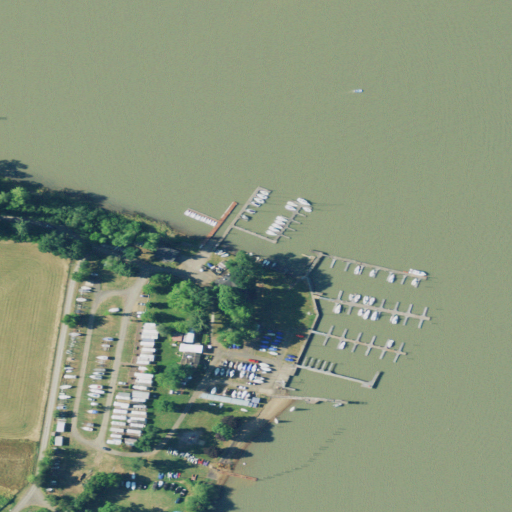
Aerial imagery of cape in Oregon named Richardson Point containing open water, low intensity development, pasture, open development, medium intensity development, high intensity development, and grassland